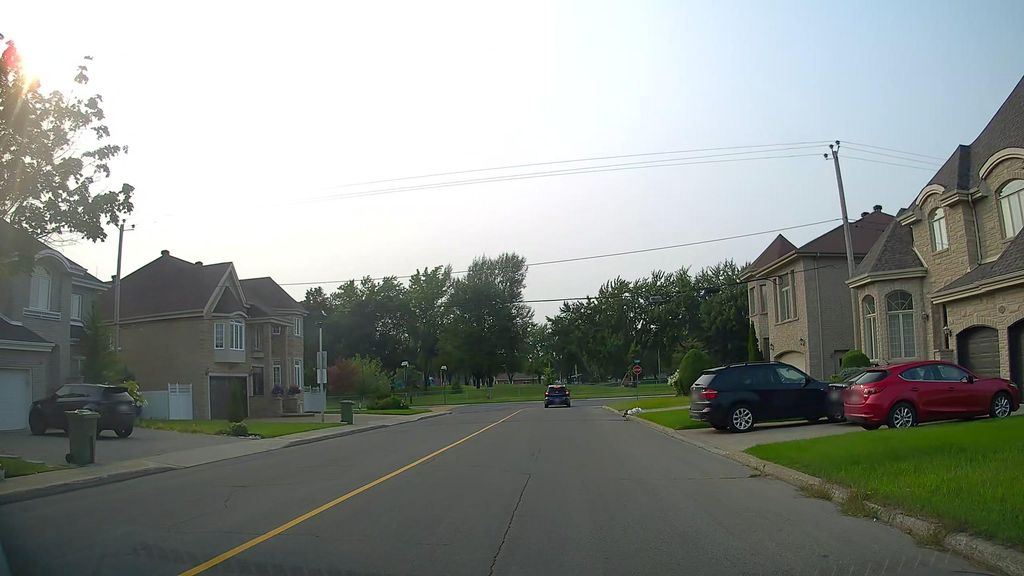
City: montreal